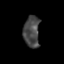
Tissue: skin
Cell type: Epithelial cells
Senescence score: 0.2027
Nuclear area (px): 496
Mean DAPI intensity: 70.708